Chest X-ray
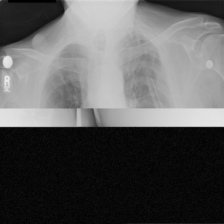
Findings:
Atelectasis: negative
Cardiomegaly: negative
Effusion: negative
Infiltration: negative
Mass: negative
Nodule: negative
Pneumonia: negative
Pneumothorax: negative
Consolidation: negative
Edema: negative
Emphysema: negative
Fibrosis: negative
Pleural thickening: negative
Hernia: negative